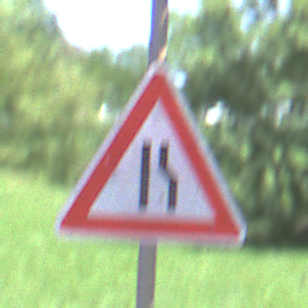
Verkehrszeichen: EinseitigVerengteFahrbahnRechts
Umgebung: Outdoor, Nature
Tageszeit: Midday
Wetter: Clear
Licht: Natural
Jahreszeit: Summer
Kontrast: HighContrast